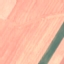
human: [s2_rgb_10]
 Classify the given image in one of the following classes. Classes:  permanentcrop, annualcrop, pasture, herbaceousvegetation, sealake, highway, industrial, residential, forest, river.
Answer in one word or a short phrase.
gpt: AnnualCrop